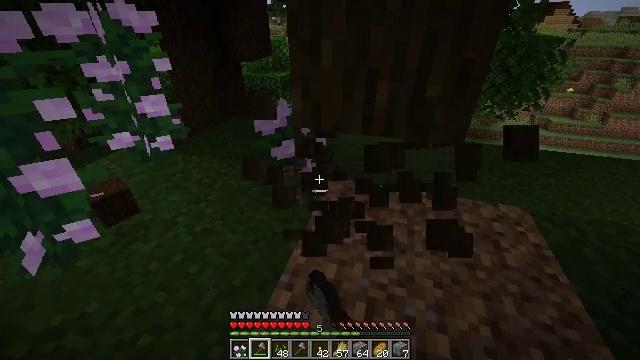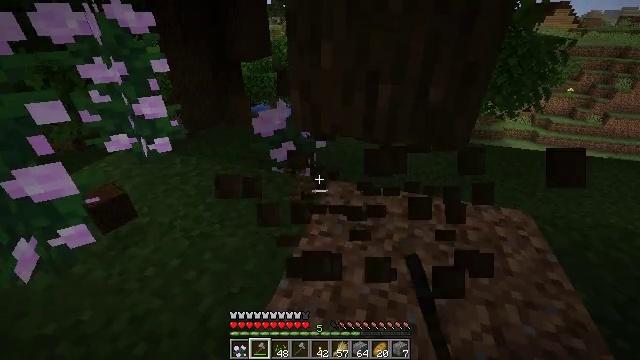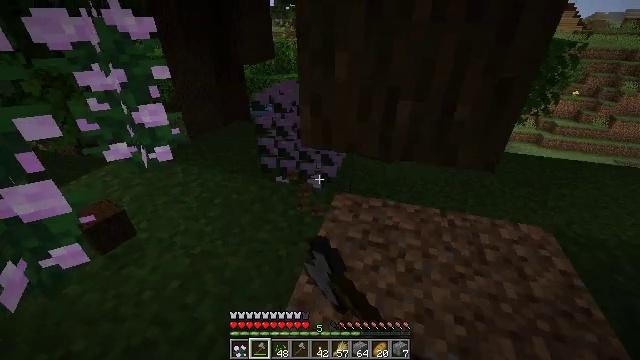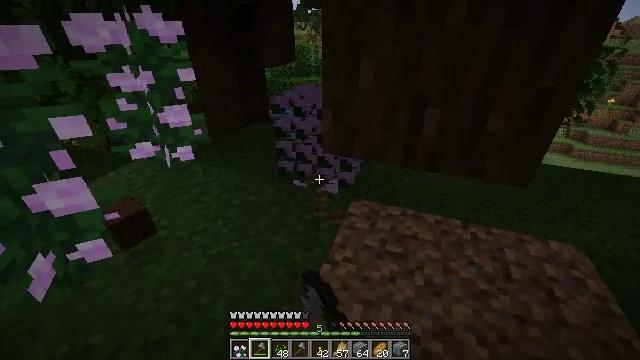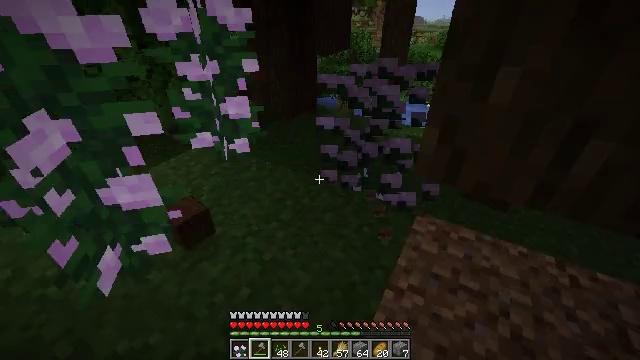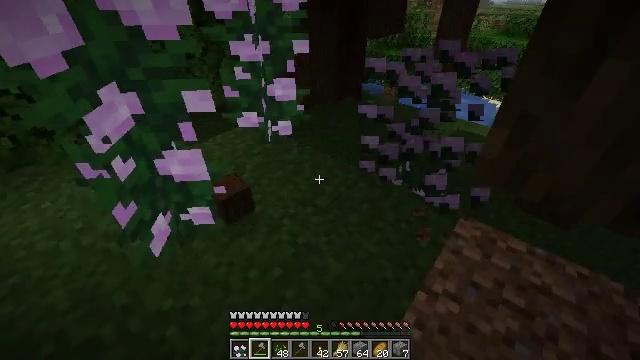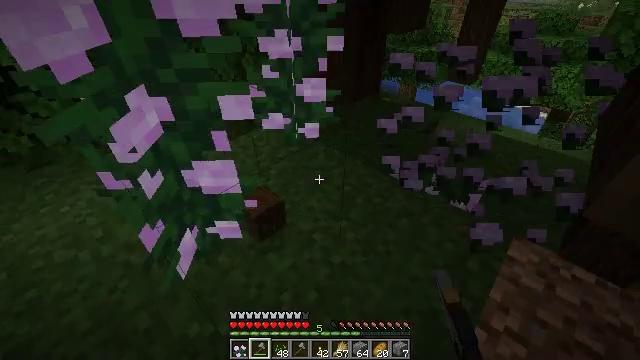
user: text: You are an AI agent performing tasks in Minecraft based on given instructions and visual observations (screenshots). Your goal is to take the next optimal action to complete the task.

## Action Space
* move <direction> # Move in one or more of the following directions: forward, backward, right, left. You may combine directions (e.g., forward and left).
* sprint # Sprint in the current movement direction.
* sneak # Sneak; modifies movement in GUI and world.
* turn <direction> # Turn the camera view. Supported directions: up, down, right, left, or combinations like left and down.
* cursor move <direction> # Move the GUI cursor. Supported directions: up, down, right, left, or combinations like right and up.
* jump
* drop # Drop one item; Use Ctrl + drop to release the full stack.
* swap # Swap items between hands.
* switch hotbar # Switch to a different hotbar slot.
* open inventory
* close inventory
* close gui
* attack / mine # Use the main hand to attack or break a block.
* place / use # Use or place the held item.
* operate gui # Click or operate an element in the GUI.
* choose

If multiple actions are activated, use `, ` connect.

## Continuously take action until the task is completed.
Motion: motion action
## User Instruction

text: Collect peony flowers for dye.
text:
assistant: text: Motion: move forward, attack / mine
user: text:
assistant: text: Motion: move forward and move left, attack / mine
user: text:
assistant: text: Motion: move forward and move left, turn left
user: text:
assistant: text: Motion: move forward and move left, turn left and down
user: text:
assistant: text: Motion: move forward and move left, turn left and down
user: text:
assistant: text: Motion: move forward and move left, turn left and down
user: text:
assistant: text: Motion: no_op